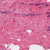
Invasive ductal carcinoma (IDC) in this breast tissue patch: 0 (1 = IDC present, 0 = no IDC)